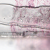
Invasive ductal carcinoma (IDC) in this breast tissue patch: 0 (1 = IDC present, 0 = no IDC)